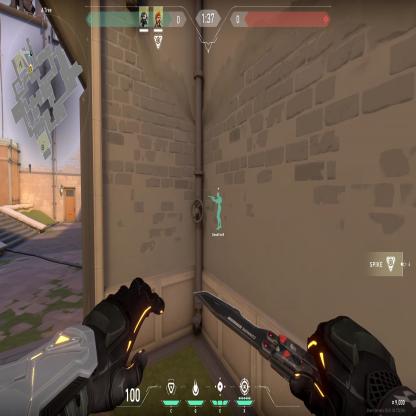
Label: teammate